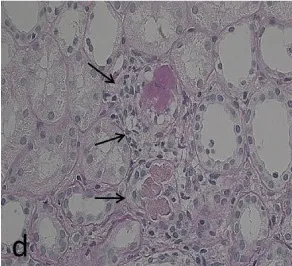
The evaluation of the patient's aortitis and renal disorder. Renal histologic. Periodic acid-Schiff stain) findings in the patient. MRA showed stenosis of the right brachiocephalic artery and proximal obstruction in the right subclavian artery (indicated by arrows). Small renal arteries showed medial thickening, endothelial cell proliferation, and thrombosis (d, x100, indicated by arrows).
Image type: pathology (h&e)